Question: The deafult pop up is get opened when I long press the music play option in any url from 'UIWebView'.
I Want to add one more button in the pop up..Is it possible to do it..
Like I want to add 'FETCH' button.
And Can I make changes in the default pop up functioning which is 'OPEN' and 'COPY'. shown below

I come to know that by google -
First of all, you really can't add additional menu items to the default ones of the standard contextual menu. But you can switch off the contextual menu using a certain CSS property. So the solution would be to switch off the default menu and implement your own from scratch. And to implement your own contextual menu, you have to first catch the tab-and-hold gesture, get the coordinates of the finger on the screen, translate these coordinates into the coordinate system of the web page and finally look for the HTML elements at this location.
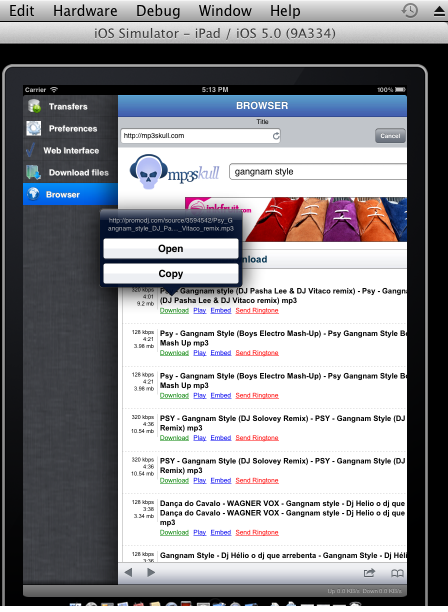
Answer: NEW ANSWER:
Looks like this is what we want, here:
<URL>
OLD ANSWER:
Okay, after some research, here's the deal:
What you describe in your question seems accurate:
> First of all, you really can't add additional menu items to the
default ones of the standard contextual menu. But you can switch off
the contextual menu using a certain CSS property. So the solution
would be to switch off the default menu and implement your own from
scratch. And to implement your own contextual menu, you have to first
catch the tab-and-hold gesture, get the coordinates of the finger on
the screen, translate these coordinates into the coordinate system of
the web page and finally look for the HTML elements at this location.
So you are planning on implementing your own popover controller with contextual menu--fine, I won't get into that at all, I will assume you know how to do that.
What your question seems to be is, how do you take a long-tap gesture in the UIWebView and transform it into the coordinates of the webpage to find the DOM element that was selected, and use that as a context from which to generate your popover menu.
What I found was <URL> with this line of code:
'''
NSString *js = [NSString stringWithFormat:@"document.elementFromPoint(%f, %f).innerHTML", touchPoint.x, touchPoint.y];
'''
That looks like the JS you would need to figure out element had just been long-pressed, and of course you would need to do some figure-figure to see if it was a link and execute your context menu from there, but that's not something I've looked into.
Some further thoughts:
Probably the easiest course would be to attach a 'UILongPressGestureRecognizer' to your UIWebView (this can be done easily in a nib) and make sure that the "Sent Action" points to an appropriate IBAction on your ViewController. (I suppose you could use the delegate outlet as well, but I have never needed to do that.)
In any case, you can use the <URL>.
Anyway, I think I have provided enough to answer your question.
---
EDIT:
Okay, so you are still having trouble with this, so I went and made a test project and got it to work. One thing that is slightly annoying about this is that WebKit somehow adds a "buffer" area around objects in the DOM, meaning that if you touch slightly a link it will still highlight, but when you use the JS command 'elementFromPoint' it doesn't do that, so you kinda have to touch more carefully to trigger the popup using this method. But, it works.
I made a blank project with the "single view" template, and threw a 'UIWebView' into the xib, pointed its 'delegate' outlet to File's Owner. Then I put a 'UILongPressGestureRecognizer' into the xib, attached to the UIWebView. I set its 'delegate' as File's Owner, and set its 'selector' outlet to the 'longPressDetected' IBAction in File's Owner. I also unchecked "Canceled in View" in the recognizer's properties in Interface Builder.
Here is the code for the view controller.
Interface:
'''
//
// WVTViewController.h
// WebViewTest
//
#import <UIKit/UIKit.h>
@interface WVTViewController : UIViewController <UIWebViewDelegate, UIGestureRecognizerDelegate>
@property (nonatomic, weak) IBOutlet UIWebView *myWebView;
@property (nonatomic) BOOL didFirstLoad;
- (IBAction)longPressDetected:(id)sender;
@end
'''
Implementation:
'''
//
// WVTViewController.m
// WebViewTest
//
#import "WVTViewController.h"
@interface WVTViewController ()
@end
@implementation WVTViewController
- (void)viewDidLoad
{
[super viewDidLoad];
// Do any additional setup after loading the view, typically from a nib.
// Just load google.
NSURL *theURL = [NSURL URLWithString:@"http://www.google.com"];
NSURLRequest *request = [NSURLRequest requestWithURL:theURL];
[self.myWebView loadRequest:request];
}
- (void)didReceiveMemoryWarning
{
[super didReceiveMemoryWarning];
// Dispose of any resources that can be recreated.
}
- (void)webViewDidFinishLoad:(UIWebView *)webView
{
if (!self.didFirstLoad) {
// Disable the default contextual menu.
[webView stringByEvaluatingJavaScriptFromString:@"document.body.style.webkitTouchCallout='none';"];
}
}
// Called by the gesture recognizer.
- (IBAction)longPressDetected:(UILongPressGestureRecognizer *)sender
{
if (sender.state == UIGestureRecognizerStateBegan) {
NSLog(@"Long press detected.");
CGPoint webViewCoordinates = [sender locationInView:self.myWebView];
NSLog(@"WebView coordinates are: %@", NSStringFromCGPoint(webViewCoordinates));
// Find the DOM element
NSString *locatorString = [NSString stringWithFormat:@"document.elementFromPoint(%f, %f).innerHTML", webViewCoordinates.x, webViewCoordinates.y];
NSString *result = [self.myWebView stringByEvaluatingJavaScriptFromString: locatorString];
NSLog(@"Element Found: %@", result);
}
}
// Necessary or the gesture recognizer won't call the IBAction.
- (BOOL)gestureRecognizer:(UIGestureRecognizer *)gestureRecognizer shouldRecognizeSimultaneouslyWithGestureRecognizer:(UIGestureRecognizer *)otherGestureRecognizer
{
return YES;
}
@end
'''
As I said, I tested the above code and it works fine. You can of course change up your JS and use something other than 'innerHTML', such as 'tagName' or 'href' or whatever you like. Multiple checks may be necessary for what you're trying to do, possibly with queued JS commands (which would be lame), unless you could JSON-stringify the DOM object, pass it back to the Objective-C, convert to native objects and perform your checks in that environment--but, I'm no JS pro and I'm not going to investigate that.
As a note, I was a bit surprised that the coordinates that worked for 'elementFromPoint' were the touch coordinates within the UIWebView itself. I had rigged up a whole block of code that iterated through 'myWebView.scrollView.subviews' and found the content view, then called 'locationOfTouch:inView:' on that view. But I was getting funky behavior, so on a hunch I used the webview coordinates and it worked fine, even on a big webpage when I was scrolled off to the side and down. I suspect that some kind of Apple-programmed behavior inside the webview may translate those coordinates. Possibly the JS's coordinate system is altered based on the way the content view is moved around inside the scrollview--that makes the most sense to me.